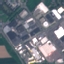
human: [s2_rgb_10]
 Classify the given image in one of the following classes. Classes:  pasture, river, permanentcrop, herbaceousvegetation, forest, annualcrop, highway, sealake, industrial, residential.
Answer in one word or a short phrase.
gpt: Industrial